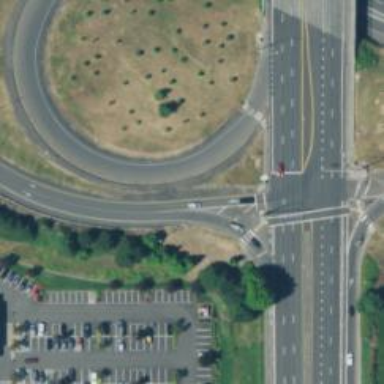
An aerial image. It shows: Footway that serves as traffic island.